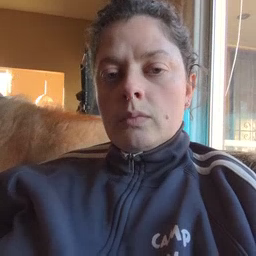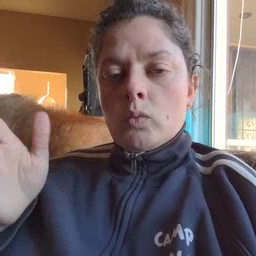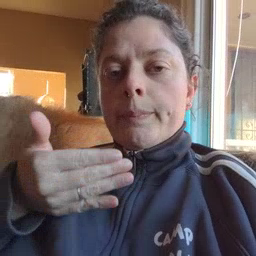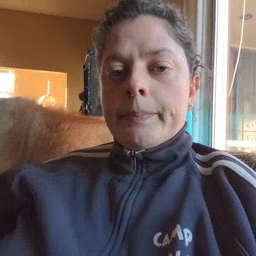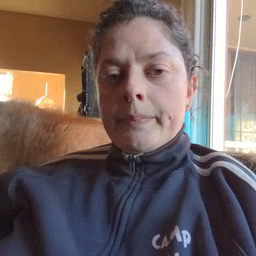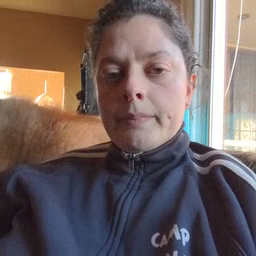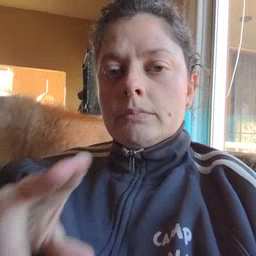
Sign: room